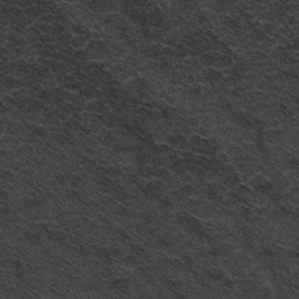
Label: frost